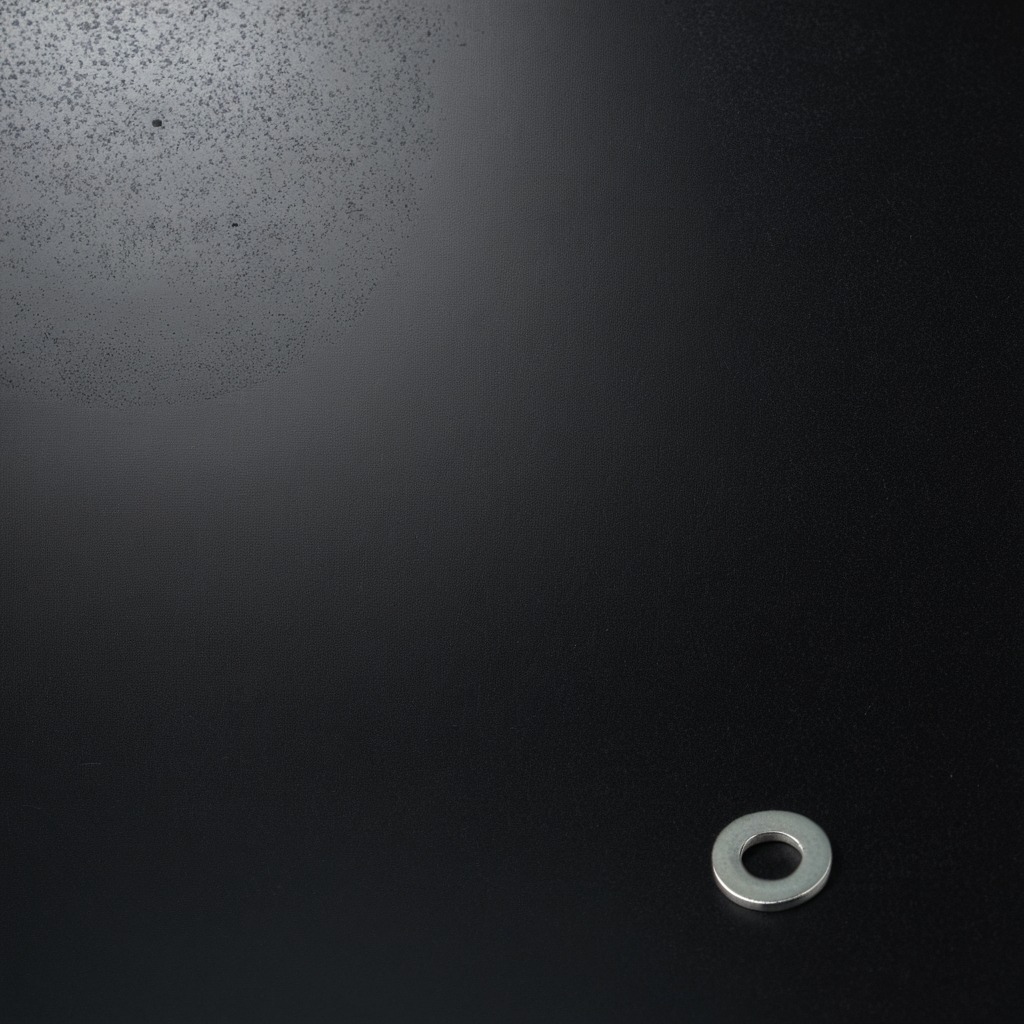
A flat metal washer lies on a clean granite tabletop covered with a black rubber mat inside a workshop under bright overhead lighting crisp shadows high clarity worn but beneath the mat